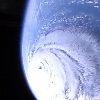
Label: cloud